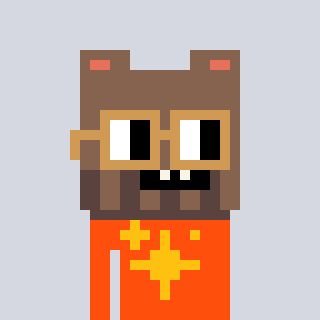
a pixel art character with square brown glasses, a bear-shaped head and a orange-colored body on a cool background